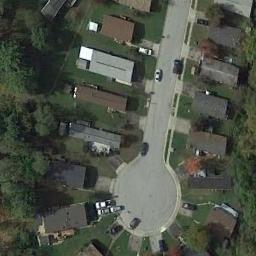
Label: mobile_home_park